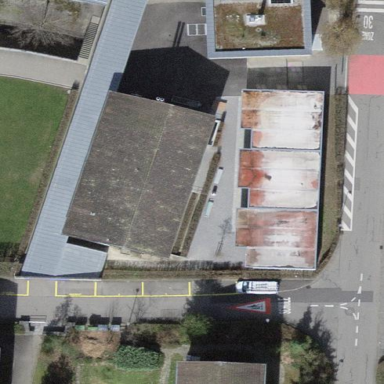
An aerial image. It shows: View of roof of building.